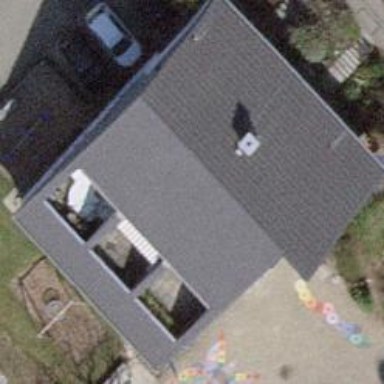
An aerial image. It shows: Kindergarten with tiled roof.